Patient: sex M, age 63
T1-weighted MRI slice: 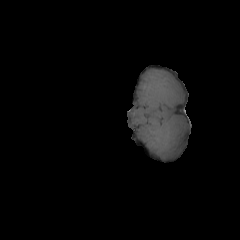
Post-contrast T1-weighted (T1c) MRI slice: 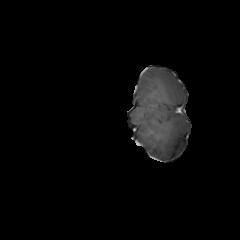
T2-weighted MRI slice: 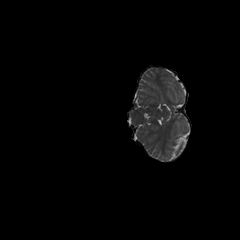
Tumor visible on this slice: no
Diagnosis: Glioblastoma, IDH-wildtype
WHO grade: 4